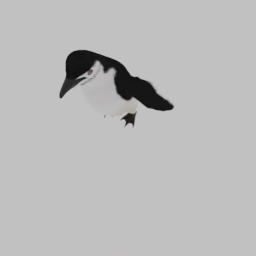
Label: animals